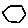
Label: hexagon